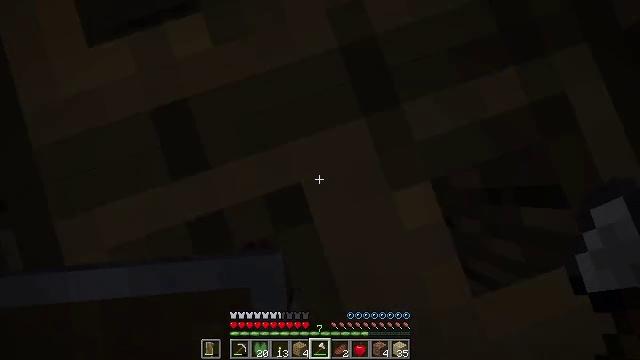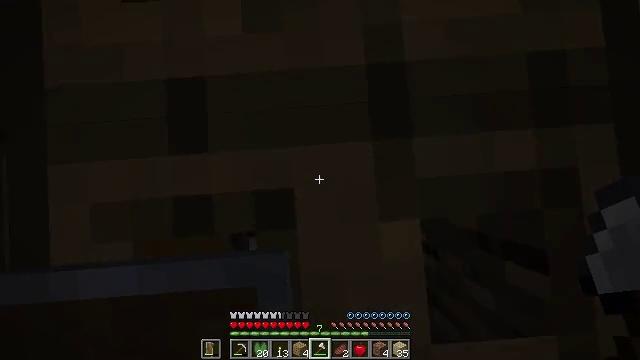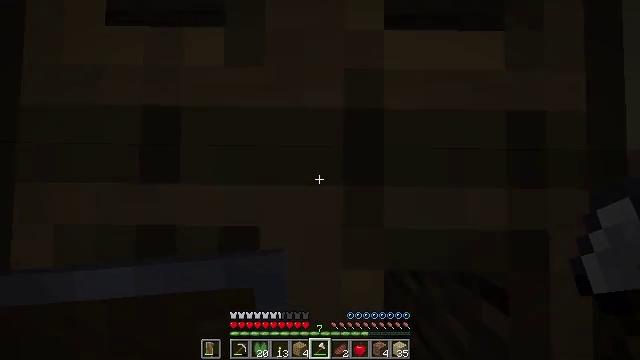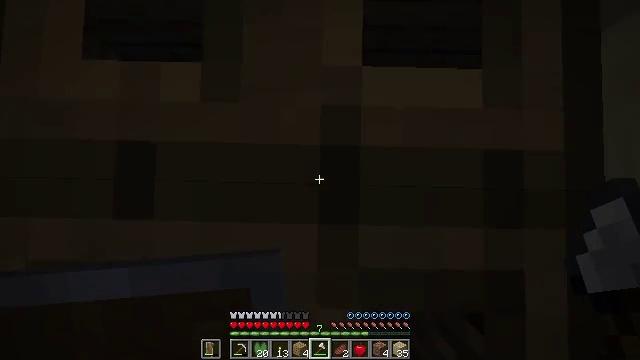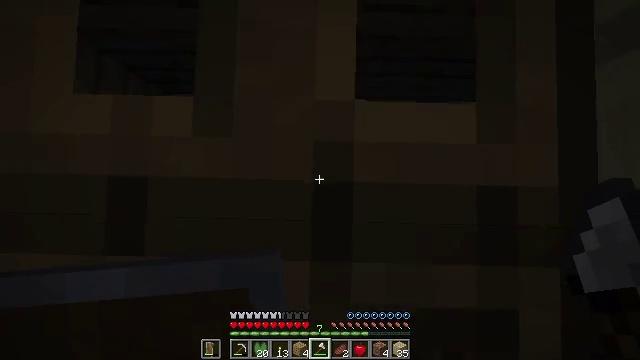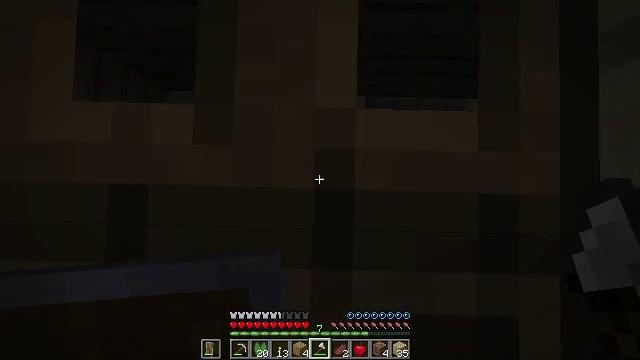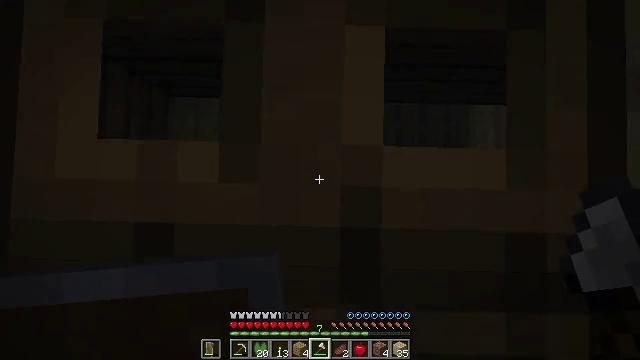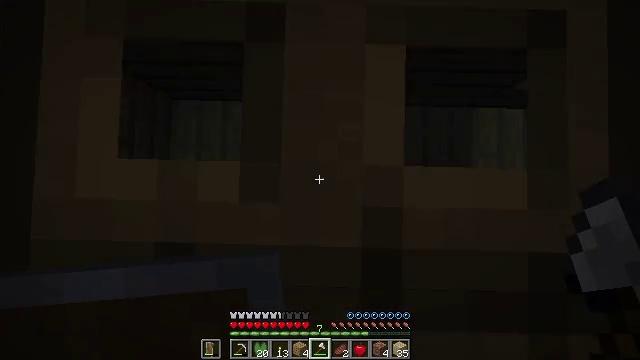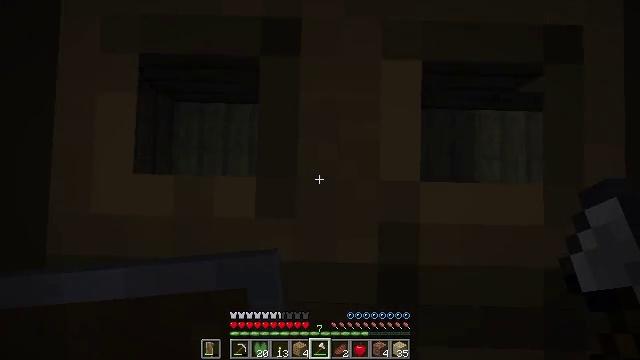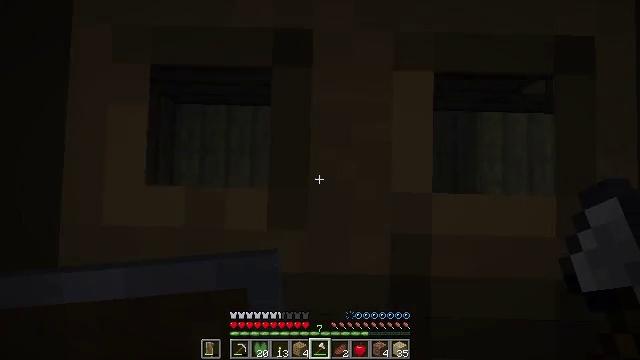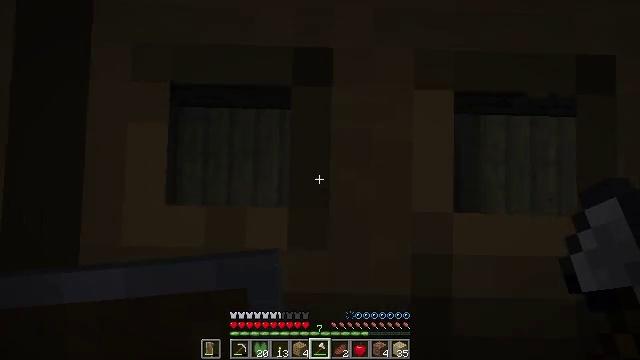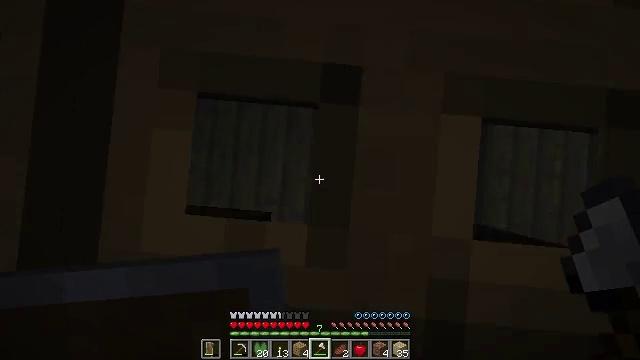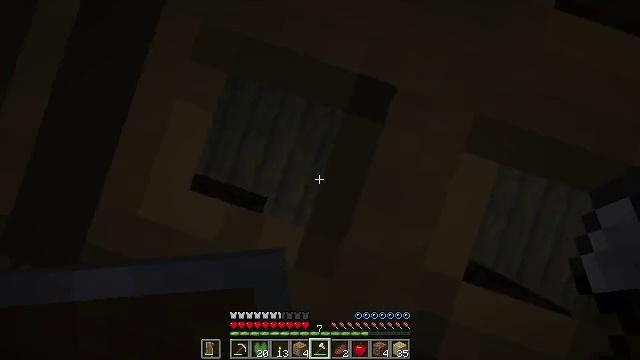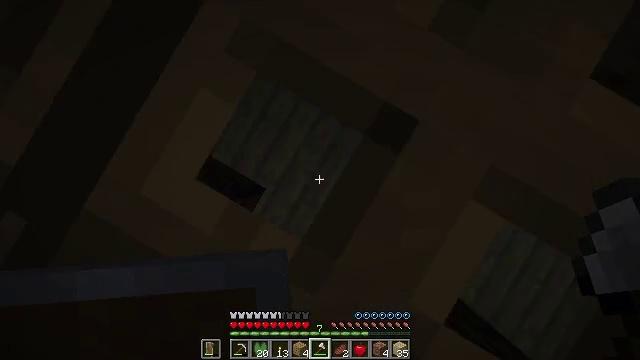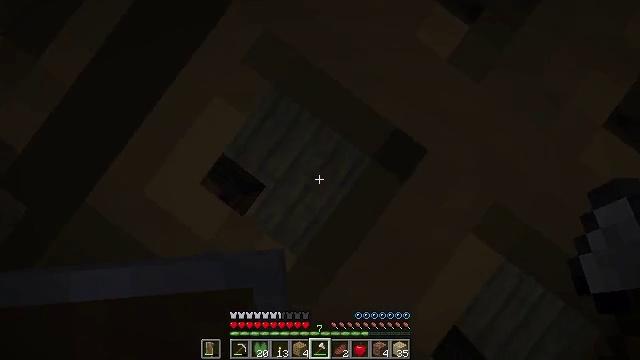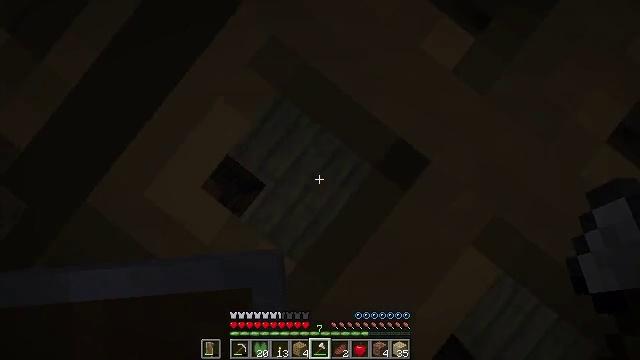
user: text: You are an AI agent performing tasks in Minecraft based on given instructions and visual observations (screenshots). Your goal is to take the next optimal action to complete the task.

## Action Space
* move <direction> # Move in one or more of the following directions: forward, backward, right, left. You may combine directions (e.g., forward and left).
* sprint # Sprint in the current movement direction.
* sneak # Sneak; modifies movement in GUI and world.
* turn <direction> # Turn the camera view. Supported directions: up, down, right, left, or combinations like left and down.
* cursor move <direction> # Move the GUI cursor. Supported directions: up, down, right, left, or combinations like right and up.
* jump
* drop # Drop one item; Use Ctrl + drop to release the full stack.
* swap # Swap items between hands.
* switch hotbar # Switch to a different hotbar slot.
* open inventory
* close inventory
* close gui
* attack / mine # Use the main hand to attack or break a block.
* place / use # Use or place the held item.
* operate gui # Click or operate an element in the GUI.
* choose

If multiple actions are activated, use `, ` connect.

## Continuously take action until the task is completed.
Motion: motion action
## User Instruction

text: Pick up the birch slab after breaking it.
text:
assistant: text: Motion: turn left and down
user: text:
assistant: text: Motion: turn left
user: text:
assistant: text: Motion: move left
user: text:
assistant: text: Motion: move left
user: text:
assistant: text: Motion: move left
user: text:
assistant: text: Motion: move left
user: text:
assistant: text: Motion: no_op
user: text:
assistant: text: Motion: no_op
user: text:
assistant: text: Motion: no_op
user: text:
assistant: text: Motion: no_op
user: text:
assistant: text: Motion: turn left
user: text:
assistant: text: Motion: turn left and down
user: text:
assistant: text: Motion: turn left
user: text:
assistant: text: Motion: turn left
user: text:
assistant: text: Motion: turn left
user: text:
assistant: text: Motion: no_op
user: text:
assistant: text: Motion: no_op
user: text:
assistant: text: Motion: no_op
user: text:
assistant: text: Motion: use / place
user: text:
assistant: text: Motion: use / place
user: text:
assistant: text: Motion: no_op
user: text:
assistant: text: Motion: no_op
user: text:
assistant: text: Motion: no_op
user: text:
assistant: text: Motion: no_op
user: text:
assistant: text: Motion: turn left and down
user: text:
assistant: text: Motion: turn left and down
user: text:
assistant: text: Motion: turn left and down
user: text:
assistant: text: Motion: turn left and up
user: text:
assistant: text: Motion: turn left and up
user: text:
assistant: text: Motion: turn left and up